Question: In this format I have a database in Firebase. I have to display all the departments in the form of array list like Director,sports.

Code:
'''
mAuth=FirebaseAuth.getInstance();
mdatabase= FirebaseDatabase.getInstance().getReference().child("Department");
mdatabase.addValueEventListener(new ValueEventListener() {
@Override
public void onDataChange(DataSnapshot dataSnapshot) {
List<String> Department = (ArrayList<String>) dataSnapshot.getValue();
DepartmentLIST=Department.toArray(new String[Department.size()]);
}
@Override
public void onCancelled(DatabaseError databaseError) {
Toast.makeText(CheckUpdate.this,databaseError.getMessage(),Toast.LENGTH_LONG).show();
}
});
setListAdapter(new ArrayAdapter(this,
android.R.layout.simple_list_item_1,DepartmentLIST));
}
'''
This is my code I have used for it. But it gives NullValue.
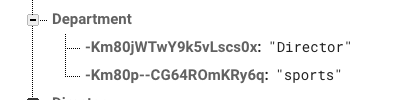
Answer: Please use this code:
'''
mdatabase = FirebaseDatabase.getInstance().getReference().child("Department");
mdatabase.addValueEventListener(new ValueEventListener() {
@Override
public void onDataChange(DataSnapshot dataSnapshot) {
List<String> departmentList = new ArrayList<>();
for(DataSnapshot ds : dataSnapshot.getChildren()) {
String departmentName = (String) ds.getValue();
departmentList.add(departmentName);
}
setListAdapter(new ArrayAdapter(this, android.R.layout.simple_list_item_1, departmentList));
}
@Override
public void onCancelled(DatabaseError databaseError) {}
});
'''
Hope it helps.